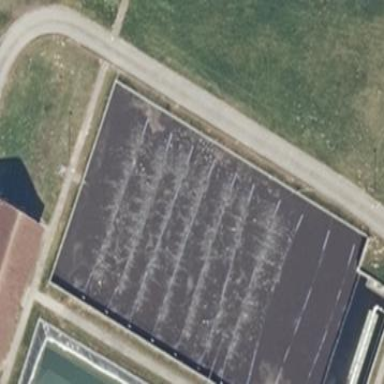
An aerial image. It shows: Image of wastewater.